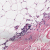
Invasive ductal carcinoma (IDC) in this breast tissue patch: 1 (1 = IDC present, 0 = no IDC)